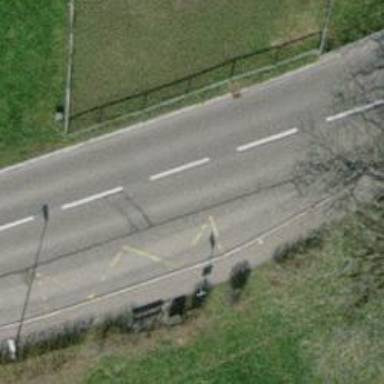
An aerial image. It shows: Public transport stop position.